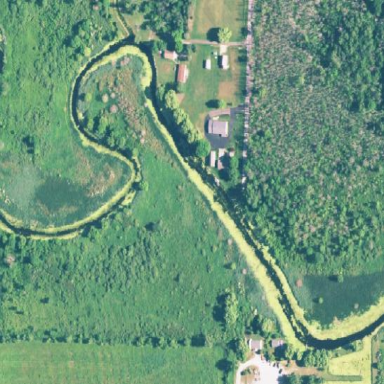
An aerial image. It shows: Canal with water flowing through it.